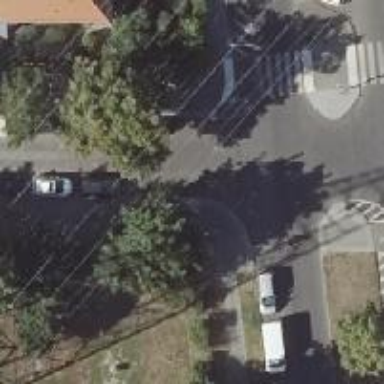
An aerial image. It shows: Residential road with asphalt surface and separate sidewalks on both sides. There are parallel on-street parking lanes on both sides of the road.